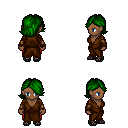
a pixel art fantasy rpg character, female body template, human, dark skin, brown robe, red pants, green swoop hairstyle, cloth bracers, ghillies, four views (front, back, left, right), 2x2 character sprite sheet, small pixel art, hard edges, no anti-aliasing